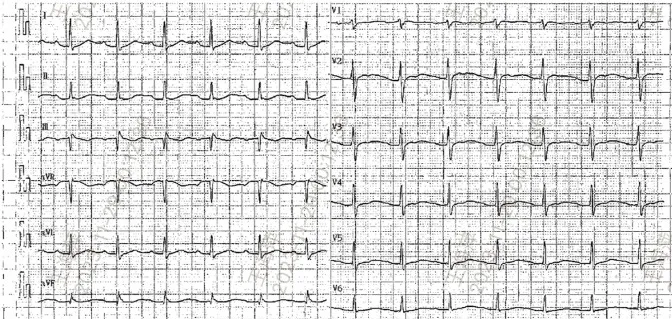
After rituximab administration when hypokalemia occurred.
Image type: electrography (ekg)